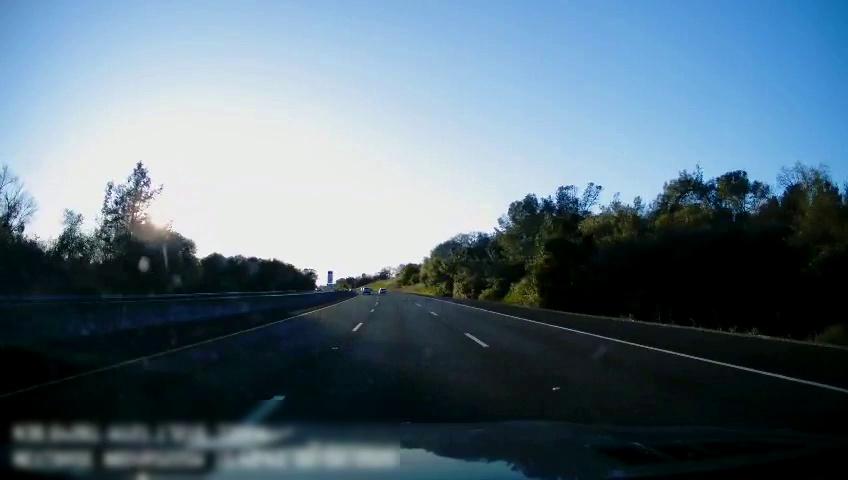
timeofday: Day
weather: Cloudy
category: Drivable Space
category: Vehicles | SUV
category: Lanes | Alternate Lane
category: Lanes | Current Lane
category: Lanes | Current Lane
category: Lanes | Alternate Lane
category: Traffic | Signs